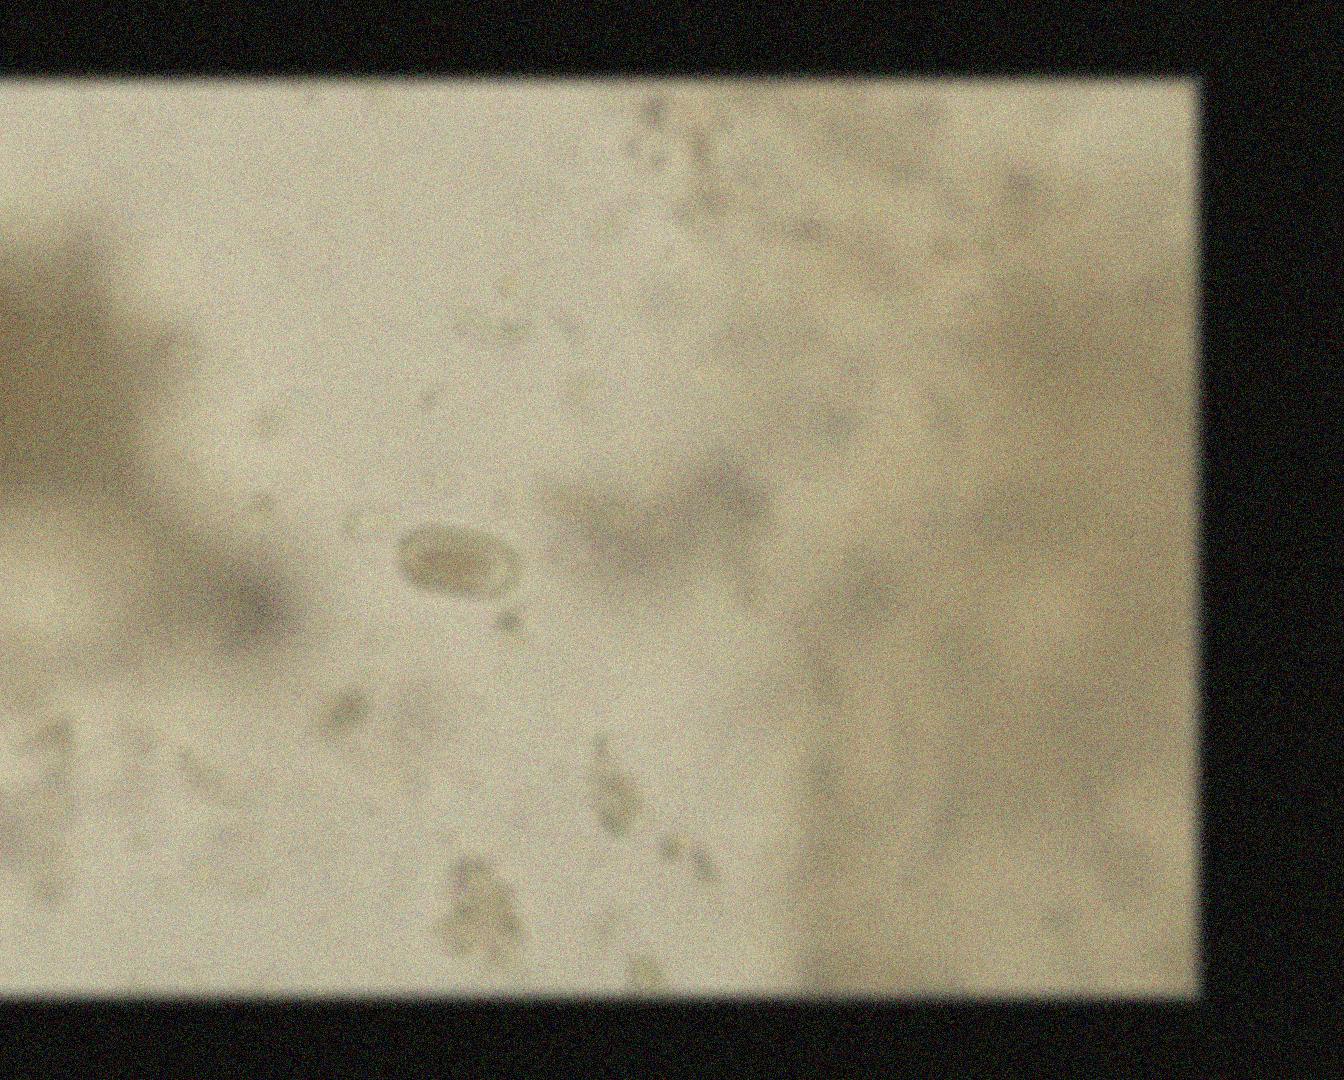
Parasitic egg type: Capillaria philippinensis